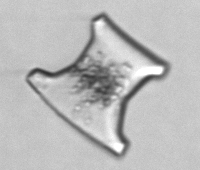
Label: Eucampia